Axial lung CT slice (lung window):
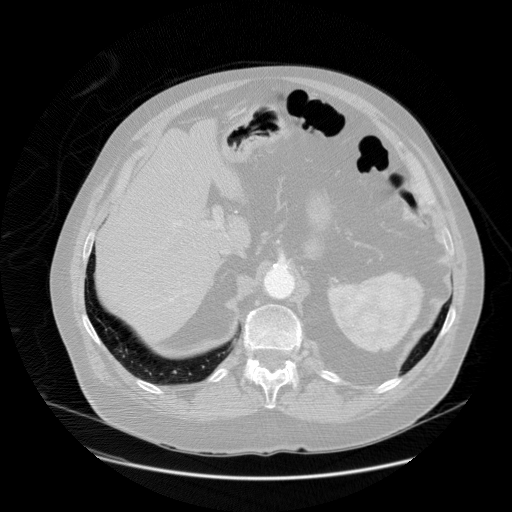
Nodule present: no